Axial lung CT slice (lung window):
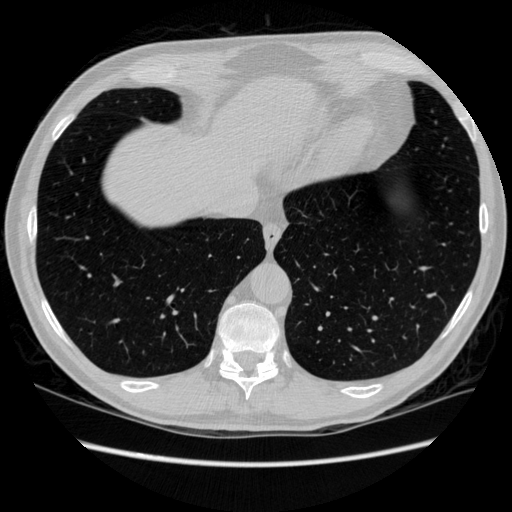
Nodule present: no